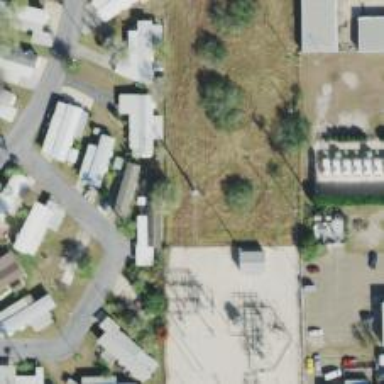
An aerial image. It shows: Power pole.